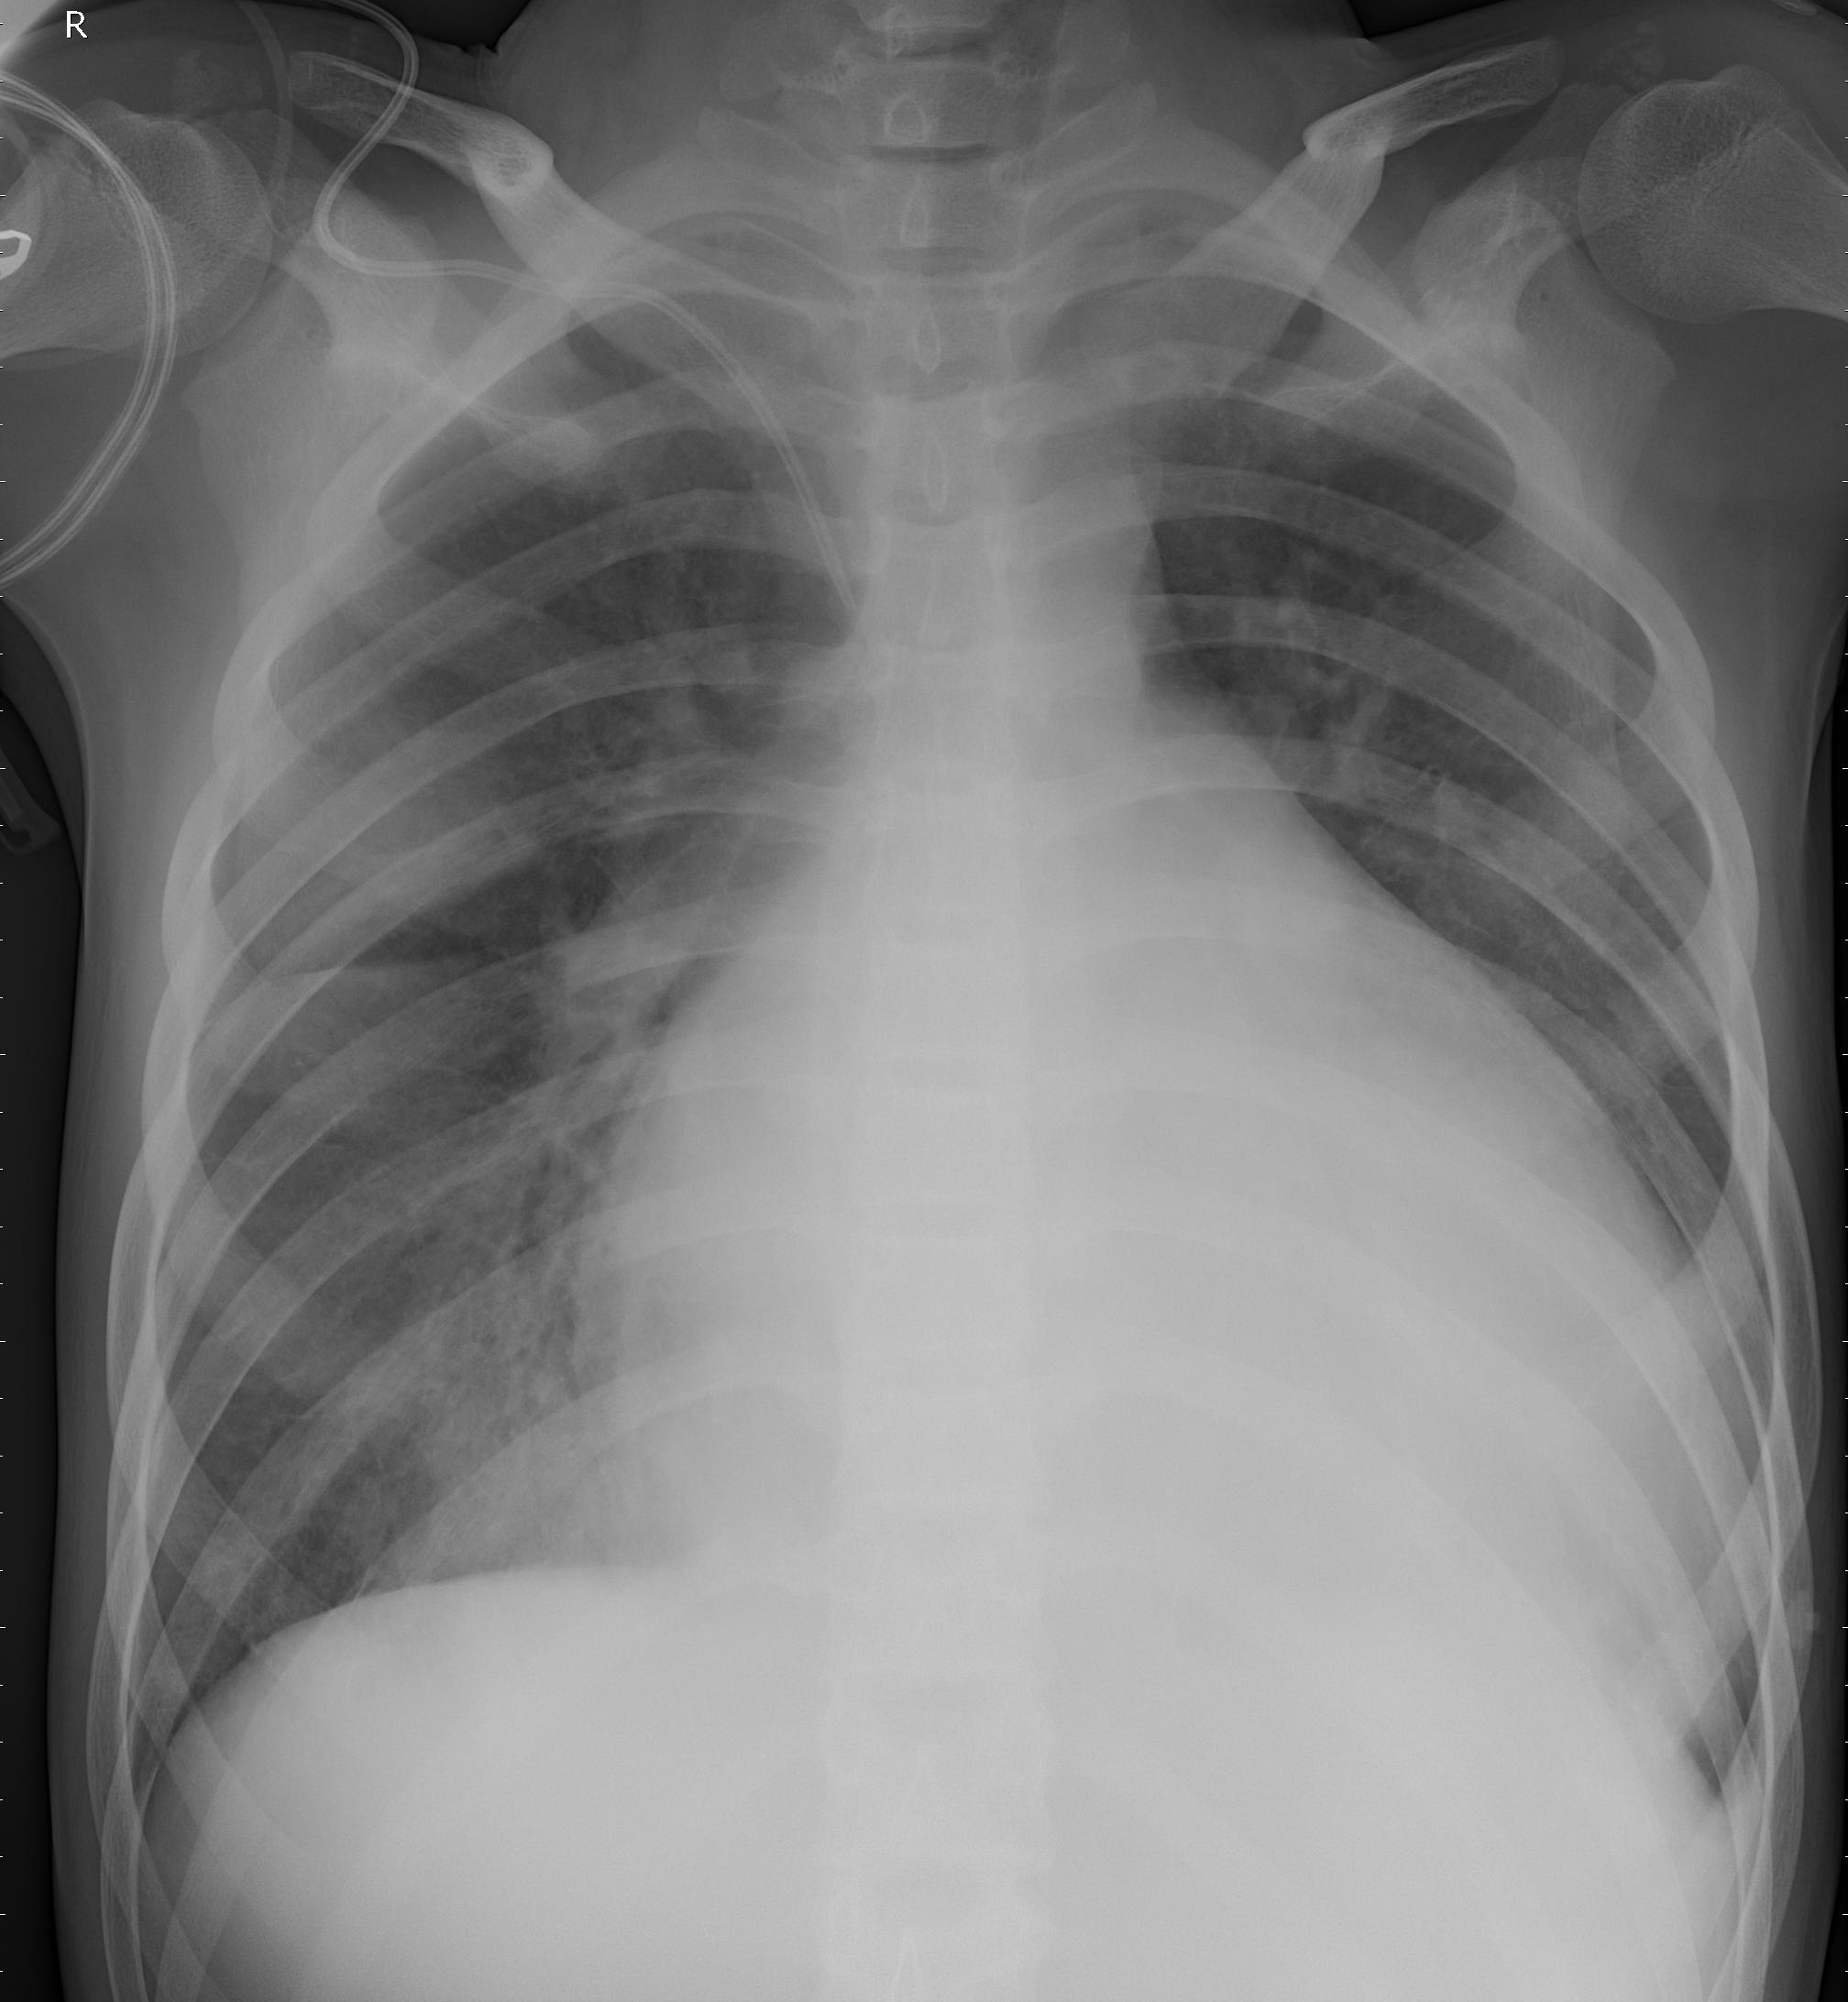
Diagnosis: PNEUMONIA